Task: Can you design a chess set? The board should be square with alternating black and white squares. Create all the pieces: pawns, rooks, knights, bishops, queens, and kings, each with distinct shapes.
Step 1725:
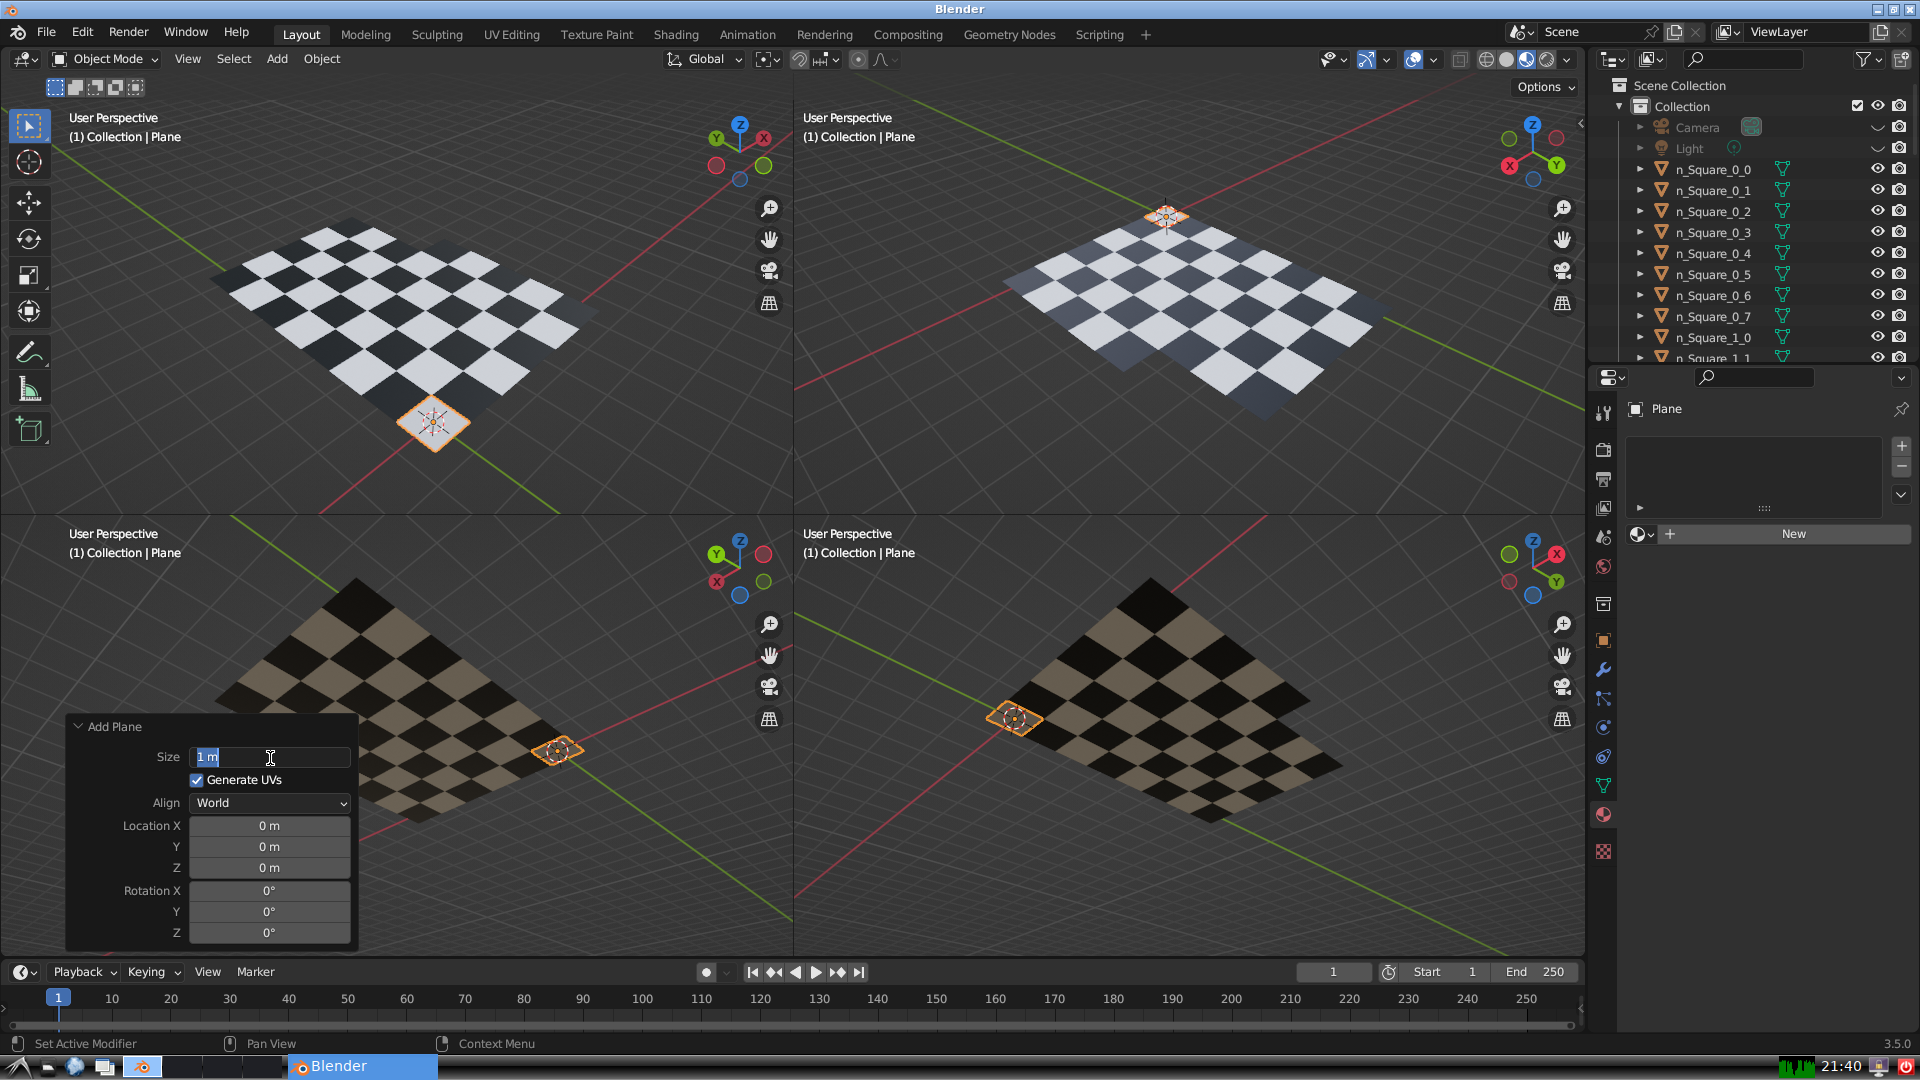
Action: input_text: 1.0